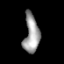
Tissue: prostate
Cell type: NK cells
Senescence score: 0.7778
Nuclear area (px): 569
Mean DAPI intensity: 157.121